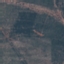
Land use / land cover class: HerbaceousVegetation